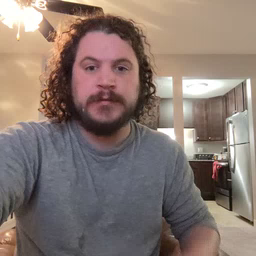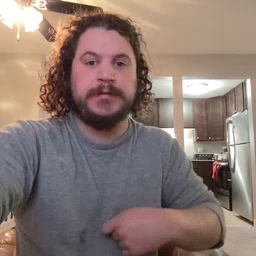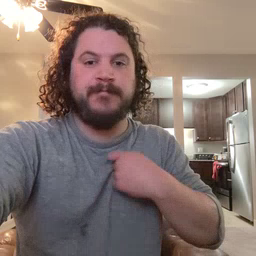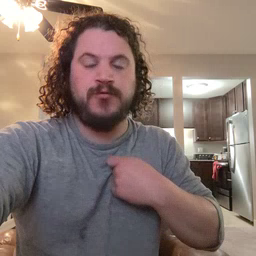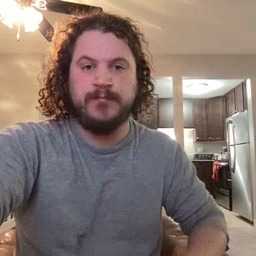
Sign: zipper